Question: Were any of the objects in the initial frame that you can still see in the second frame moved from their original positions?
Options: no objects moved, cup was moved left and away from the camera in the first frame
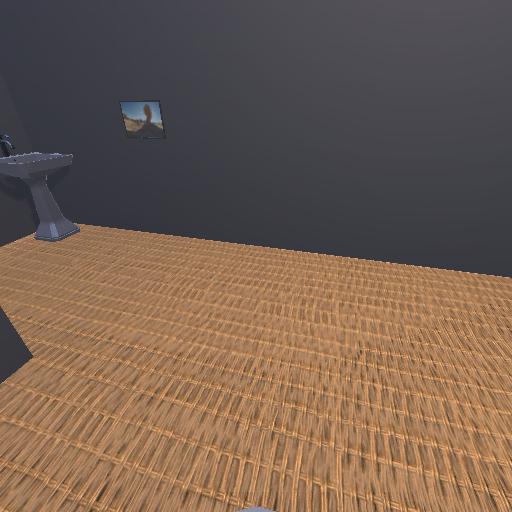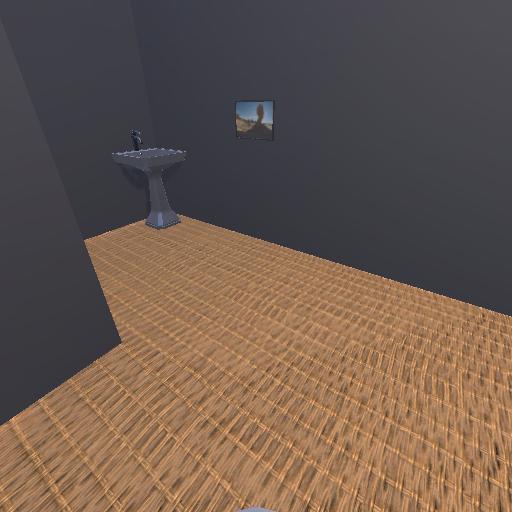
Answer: no objects moved